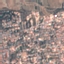
Land use / land cover: Residential